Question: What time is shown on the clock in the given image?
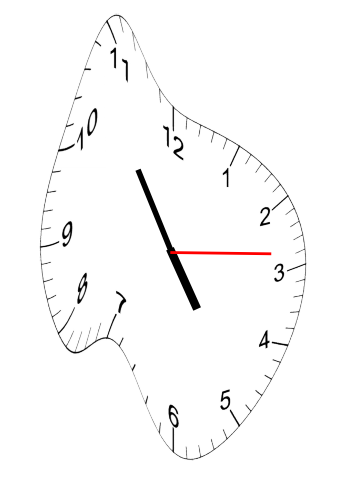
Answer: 04:54:14